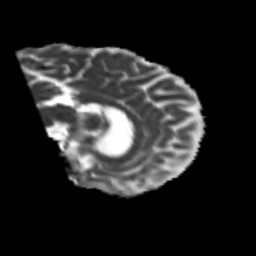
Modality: MD
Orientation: sagittal
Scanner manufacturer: siemens
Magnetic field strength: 3 T
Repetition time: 6.8 s
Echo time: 0.093 s